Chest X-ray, PA view. Patient: 74 years old, sex F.
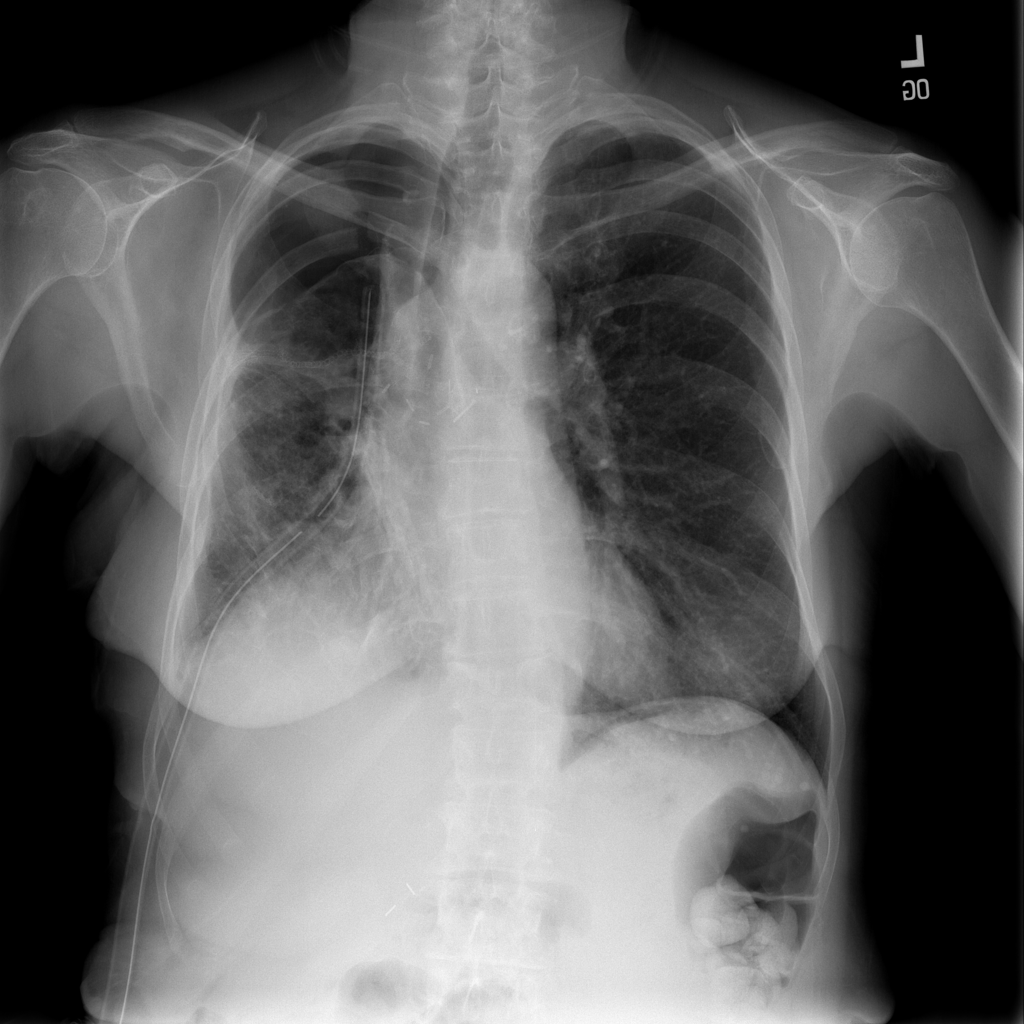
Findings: Pneumothorax